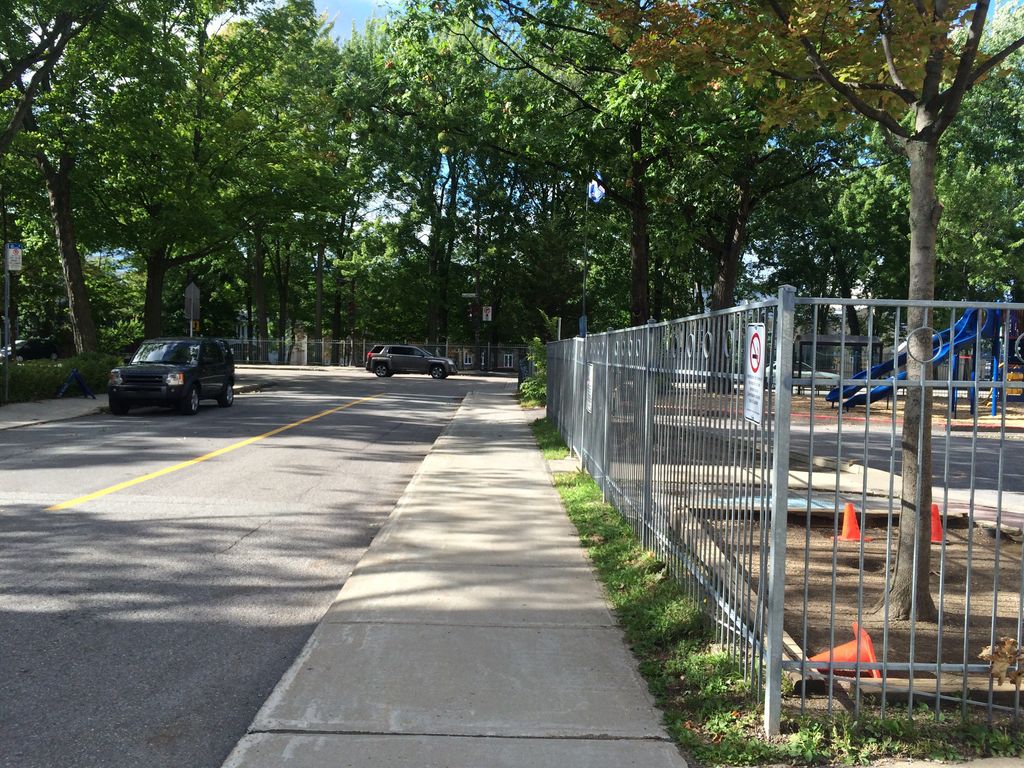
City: quebec_city